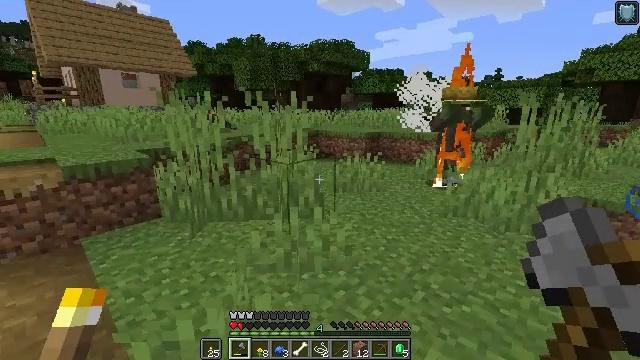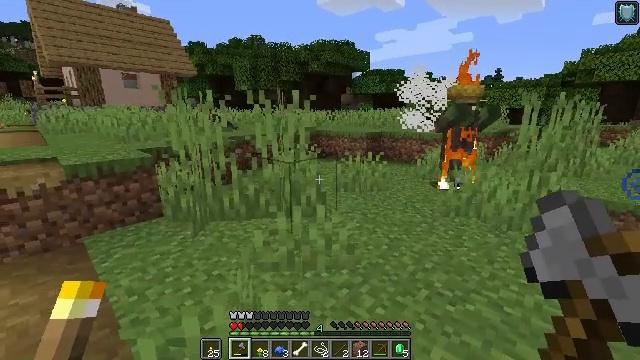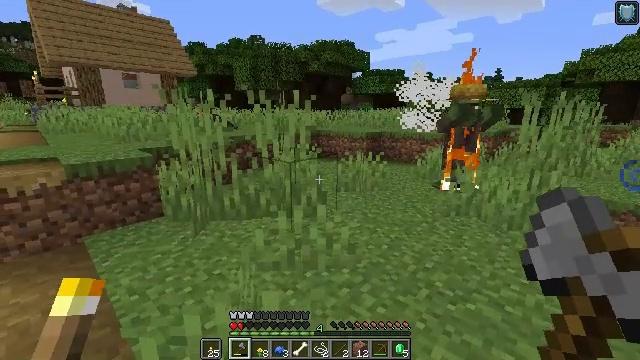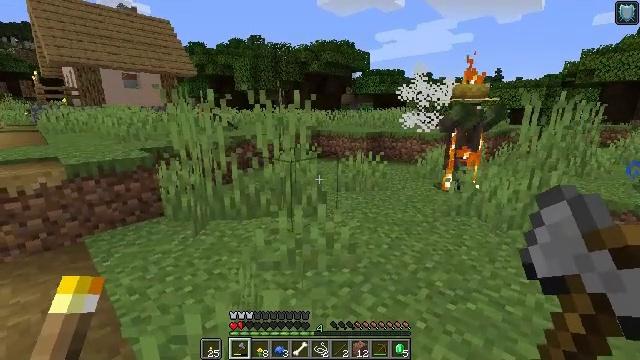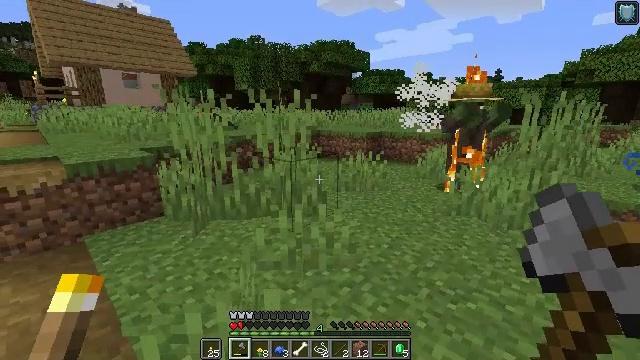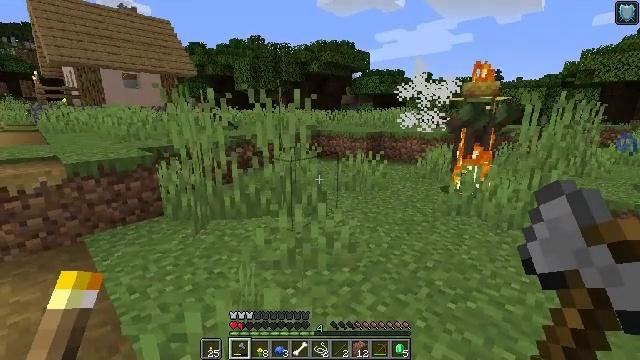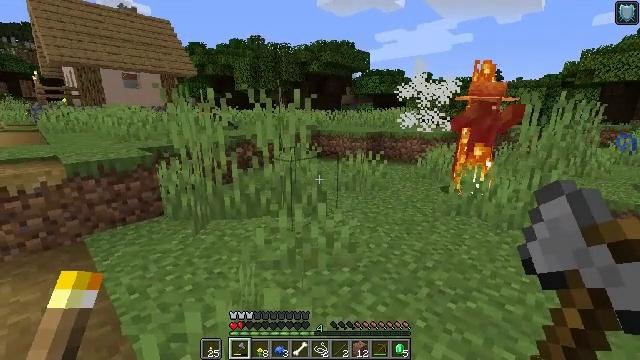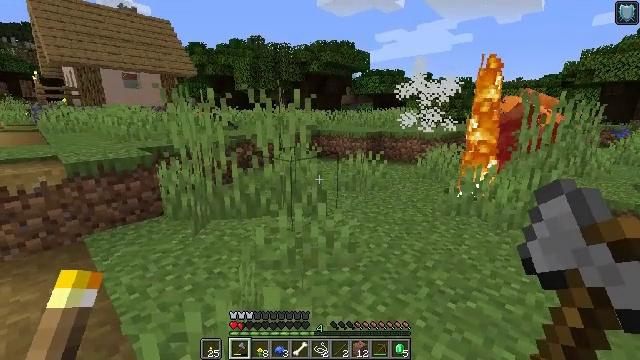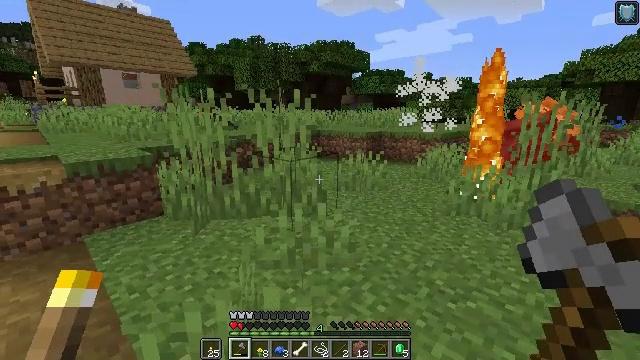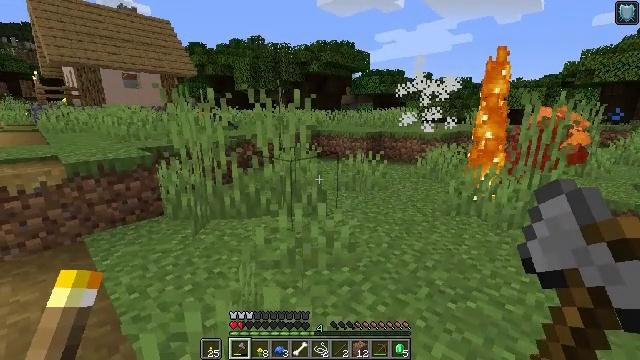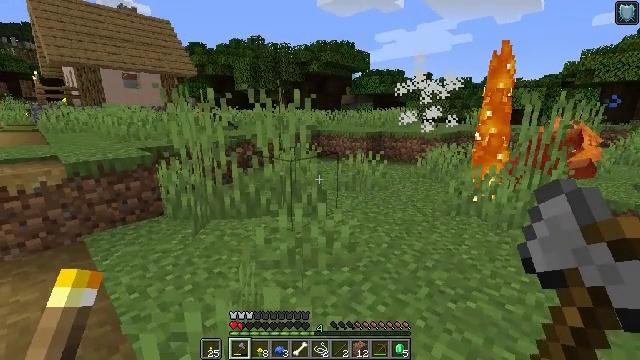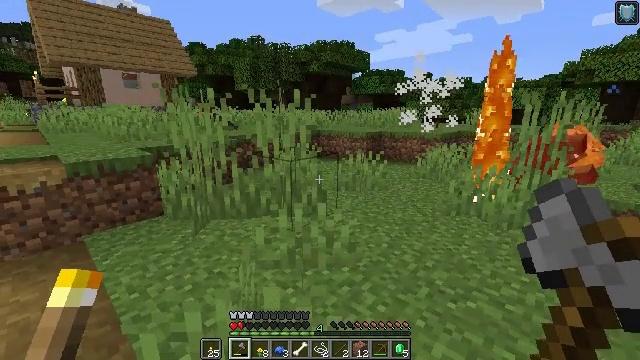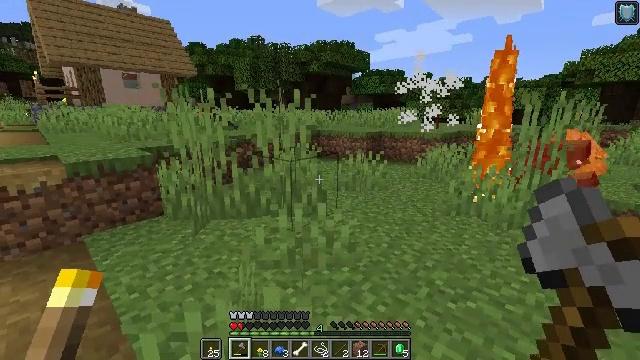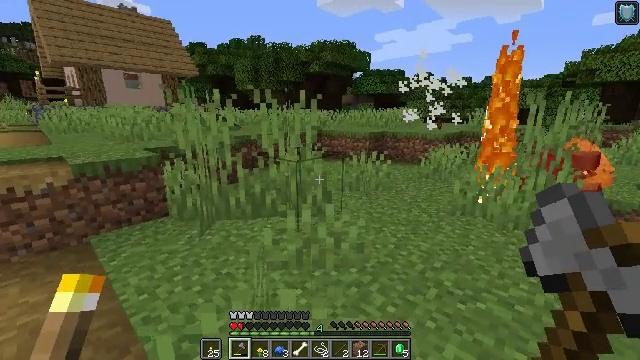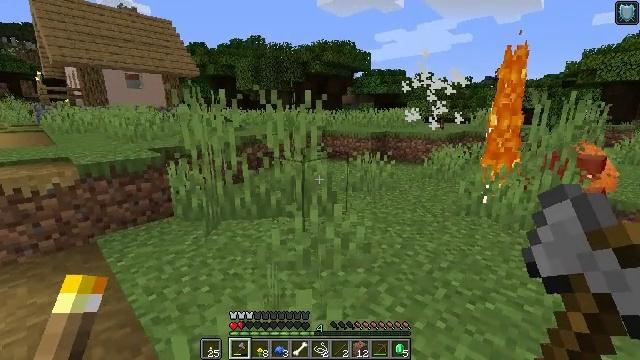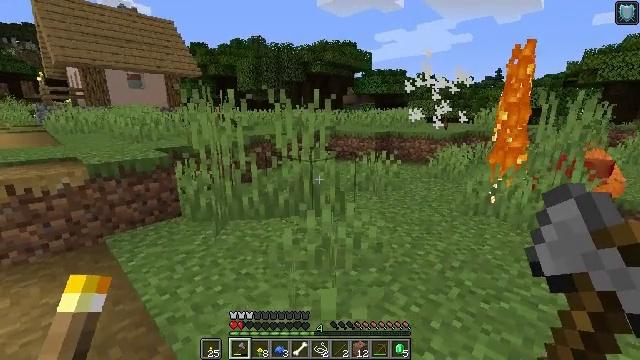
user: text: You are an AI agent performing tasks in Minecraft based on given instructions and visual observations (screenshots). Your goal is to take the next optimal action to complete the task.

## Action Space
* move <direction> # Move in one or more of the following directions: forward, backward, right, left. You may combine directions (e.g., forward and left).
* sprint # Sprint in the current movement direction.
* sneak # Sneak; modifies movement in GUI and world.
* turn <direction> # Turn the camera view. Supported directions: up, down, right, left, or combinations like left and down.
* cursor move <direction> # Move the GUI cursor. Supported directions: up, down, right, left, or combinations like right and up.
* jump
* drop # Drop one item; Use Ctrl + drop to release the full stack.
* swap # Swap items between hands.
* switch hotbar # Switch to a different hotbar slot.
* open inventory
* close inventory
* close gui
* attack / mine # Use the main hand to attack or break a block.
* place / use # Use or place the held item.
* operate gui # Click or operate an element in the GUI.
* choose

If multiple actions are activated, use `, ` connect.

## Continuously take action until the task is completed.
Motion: motion action
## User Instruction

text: Open the crafting table to craft a loom.
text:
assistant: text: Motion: no_op
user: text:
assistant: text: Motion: no_op
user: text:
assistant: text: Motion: no_op
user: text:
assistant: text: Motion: no_op
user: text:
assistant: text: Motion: no_op
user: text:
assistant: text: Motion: no_op
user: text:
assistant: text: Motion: no_op
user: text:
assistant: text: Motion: no_op
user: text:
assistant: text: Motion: no_op
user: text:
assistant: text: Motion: no_op
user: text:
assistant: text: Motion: no_op
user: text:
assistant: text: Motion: no_op
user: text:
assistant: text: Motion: move left
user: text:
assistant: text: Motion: move left
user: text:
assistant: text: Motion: move left
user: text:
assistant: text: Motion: move left
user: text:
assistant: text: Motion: move left
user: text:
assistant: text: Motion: no_op
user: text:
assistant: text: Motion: no_op
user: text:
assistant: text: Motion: move forward
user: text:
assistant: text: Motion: move forward
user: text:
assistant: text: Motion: no_op
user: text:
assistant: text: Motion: no_op
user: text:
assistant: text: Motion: move forward
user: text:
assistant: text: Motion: move forward
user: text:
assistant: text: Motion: move forward
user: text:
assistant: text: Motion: move forward
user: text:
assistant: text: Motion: move forward
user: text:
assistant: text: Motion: move forward, turn left
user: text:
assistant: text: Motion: move forward, turn left and up